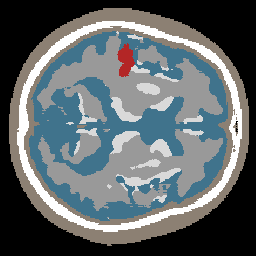
Label: lesion